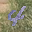
Label: 4